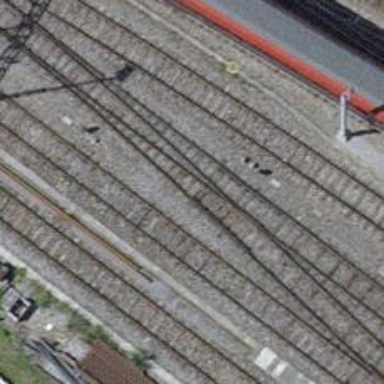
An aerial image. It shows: Railway track with electrified contact lines. This is siding track.